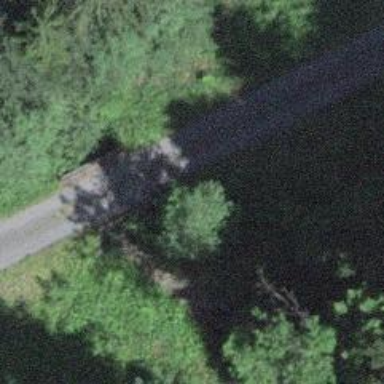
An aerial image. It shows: Track road with grade2 bridge.